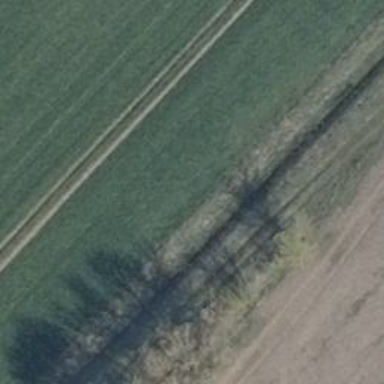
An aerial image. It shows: Row of deciduous broadleaved trees.